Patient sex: M
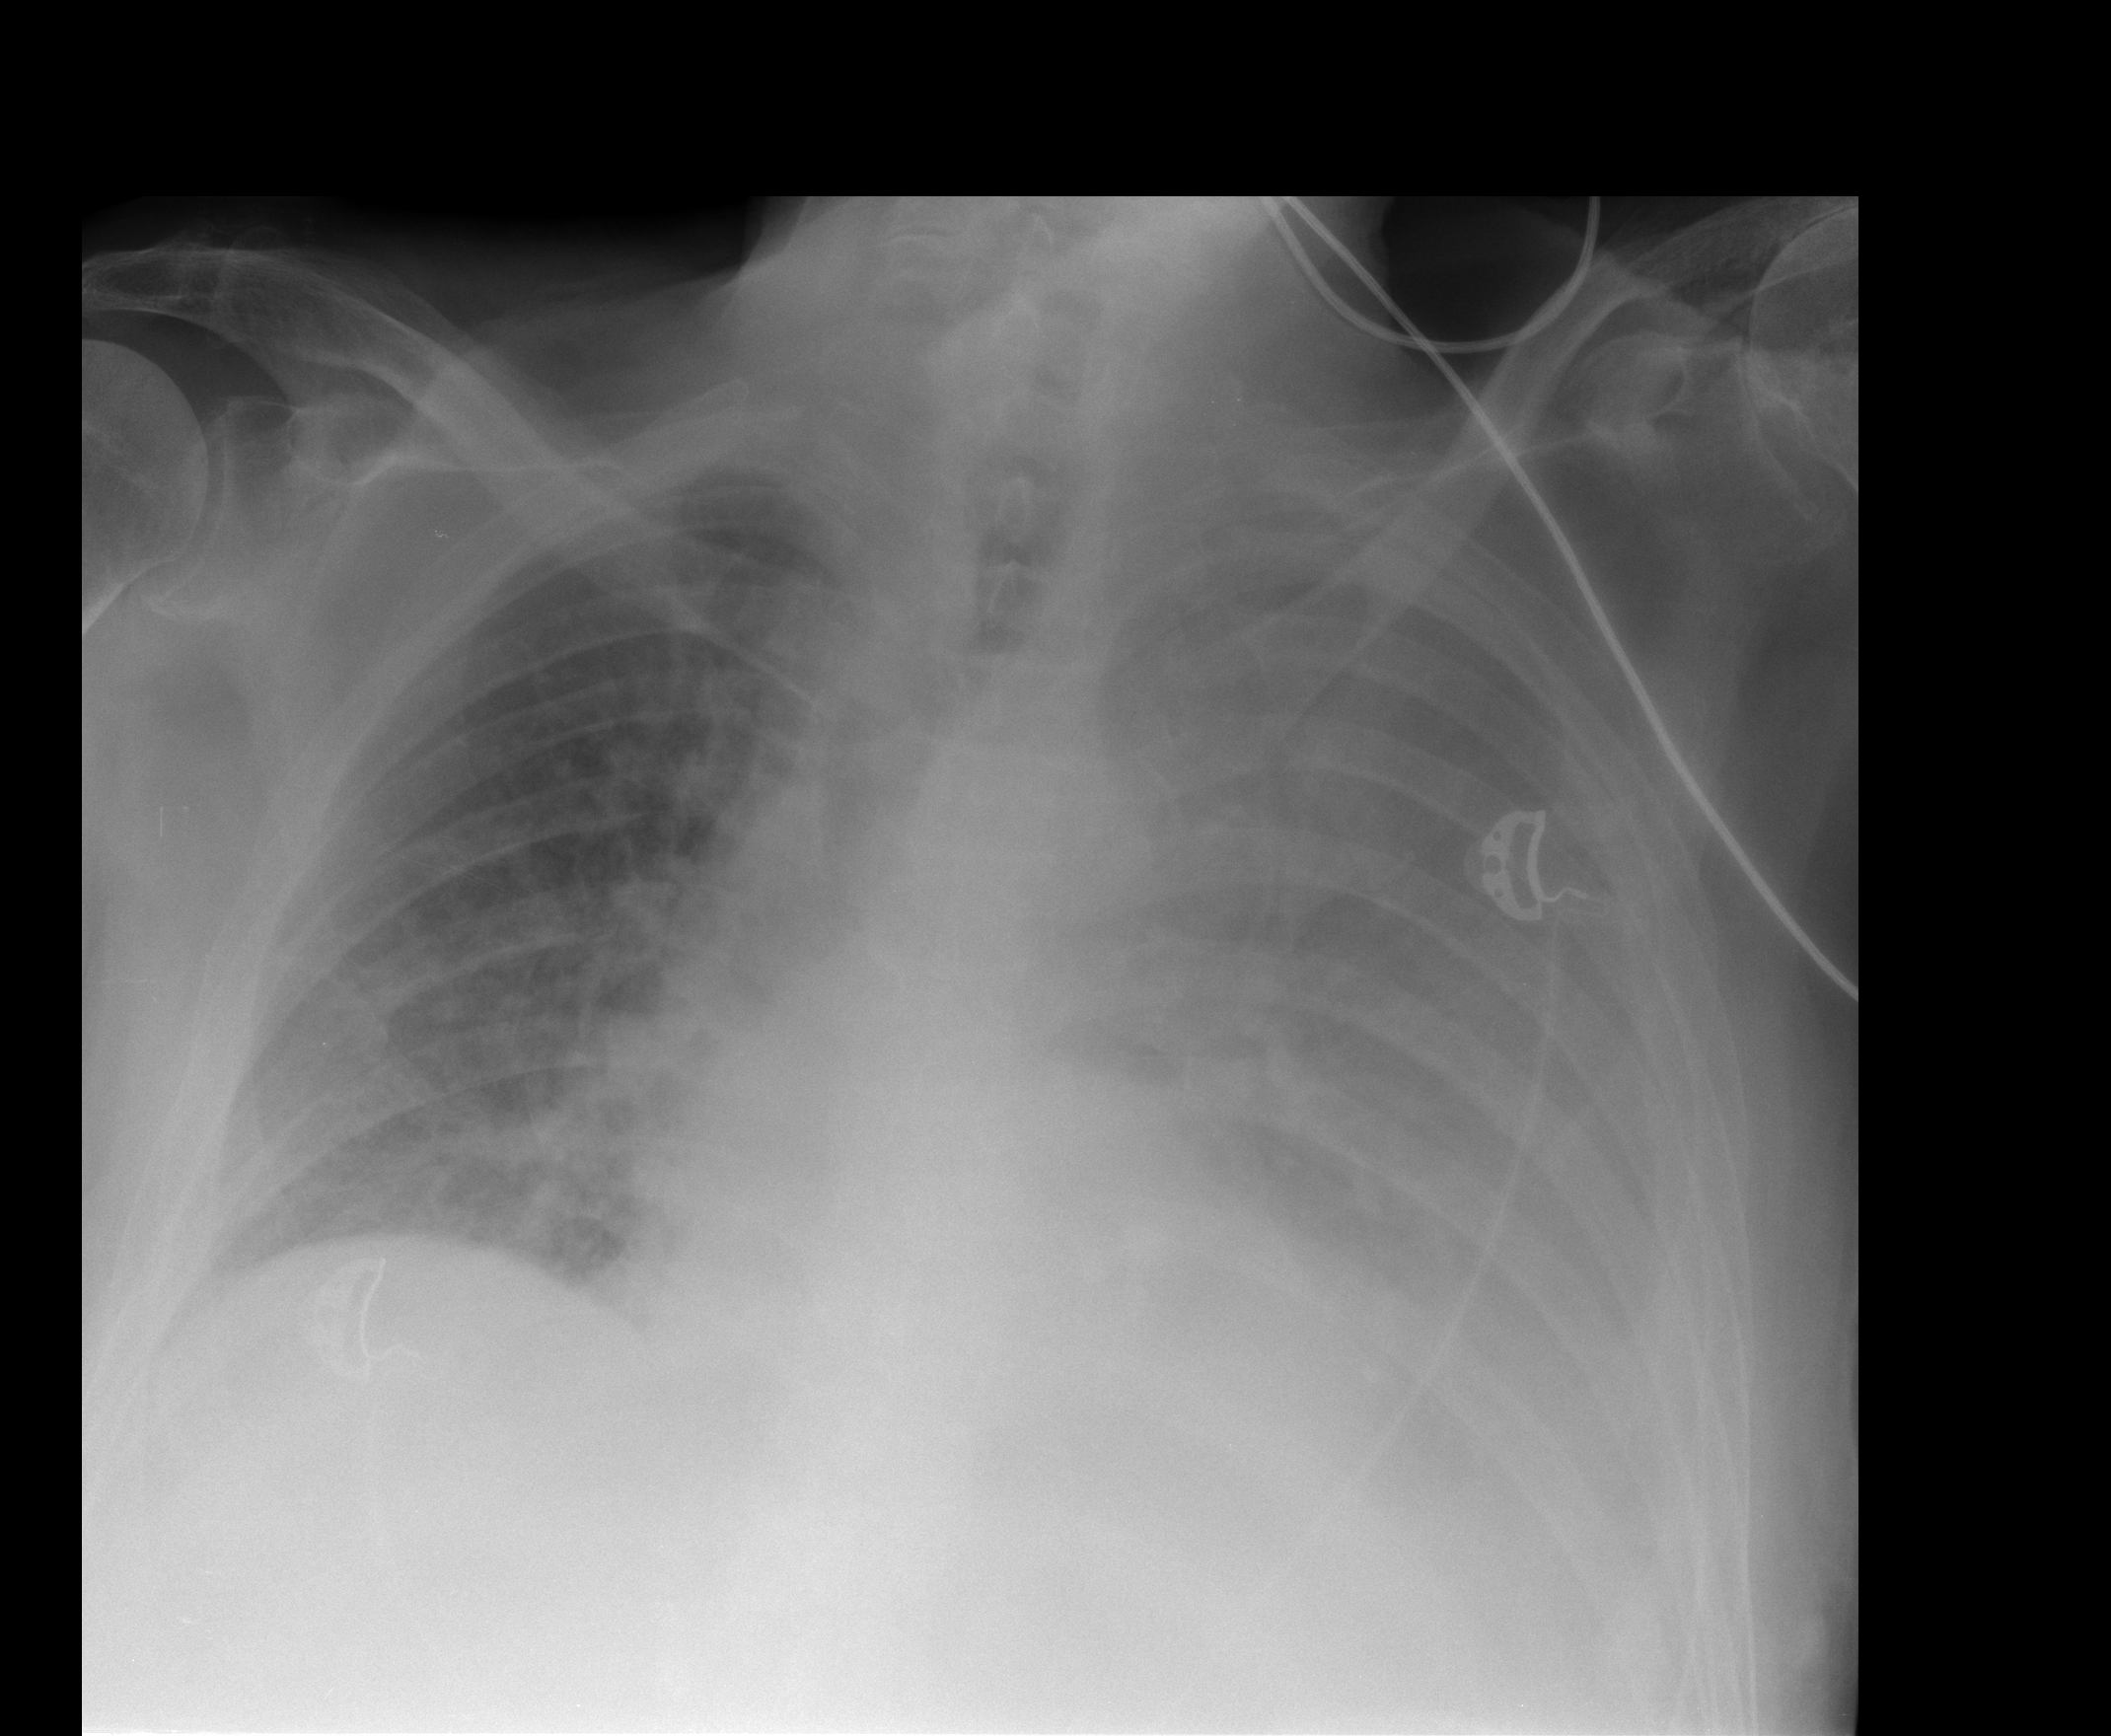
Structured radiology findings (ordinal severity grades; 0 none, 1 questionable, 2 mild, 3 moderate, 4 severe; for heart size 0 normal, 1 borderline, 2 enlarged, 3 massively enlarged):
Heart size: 0
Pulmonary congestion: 2
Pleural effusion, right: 2
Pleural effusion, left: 3
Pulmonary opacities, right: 0
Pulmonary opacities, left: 2
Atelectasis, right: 2
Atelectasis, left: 2